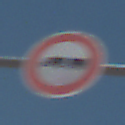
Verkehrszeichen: VerbotLastkraftwagenMitAnhaenger
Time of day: Midday
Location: Outdoor (Nature)
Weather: Clear
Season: NotSpecified
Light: Natural